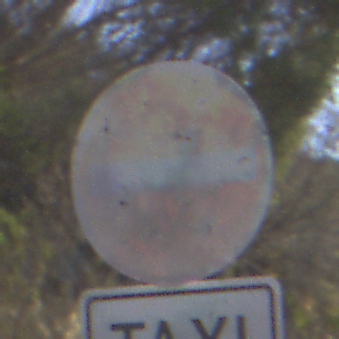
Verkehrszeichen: VerbotDerEinfahrt
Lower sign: BesondereFahrzeugeUndTransportgueter1
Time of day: MorningAfternoon
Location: Outdoor (RoadRail)
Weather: PartlyCloudy
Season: NotSpecified
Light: Natural